Question: I have this gtk.DrawingArea placed in gtk.Window, but when it runs its not 100% scaled fit with gtk.Widnow height and width.

Following code is not doing the 100% width/height scale fit to the gtk.Window. Any idea how to get the expected result?
'''
def main(self, screenSaverPicture):
self.w = gtk.Window(gtk.WINDOW_TOPLEVEL)
self.w.modify_bg(gtk.STATE_NORMAL, gtk.gdk.Color(0, 0, 0))
self.w.set_size_request(1024, 768)
self.w.set_border_width(0)
self.w.set_decorated(False)
self.w.set_title("Screen Saver Screen Locked")
self.w.move(0,0)
#self.w.resize(66,66)
self.w.set_name("main window")
# screenSaverPicture = pictures png or jpeg files shown on the screen
self.drawing = gtk.DrawingArea
self.drawing.modify_bg(gtk.STATE_NORMAL, gtk.gdk.Color('#000000'))
self.drawing.connect ('button-press-event',self.callback)
self.drawing.set_events(gtk.gdk.EXPOSURE_MASK | gtk.gdk.LEAVE_NOTIFY_MASK | gtk.gdk.BUTTON_PRESS_MASK | gtk.gdk.POINTER_MOTION_MASK| gtk.gdk.POINTER_MOTION_HINT_MASK )
self.w.add(self.drawing)
self.w.show_all()
self.w.connect("destroy", gtk.main_quit)
gtk.main()
'''
EDIT: Tried but also same
'''
self.vbox = gtk.VBox()
self.vbox.pack_start(self.drawing, expand=True)
#or self.vbox.pack_start(self.drawing, expand=False)
self.w.add(self.vbox)
'''
or
'''
self.vbox = gtk.Fixed()
self.vbox.put(self.drawing, 0,0)
self.drawing.size_request()
self.drawing.size_allocate(gtk.gdk.Rectangle(0,0,1024,768))
self.w.add(self.vbox)
'''
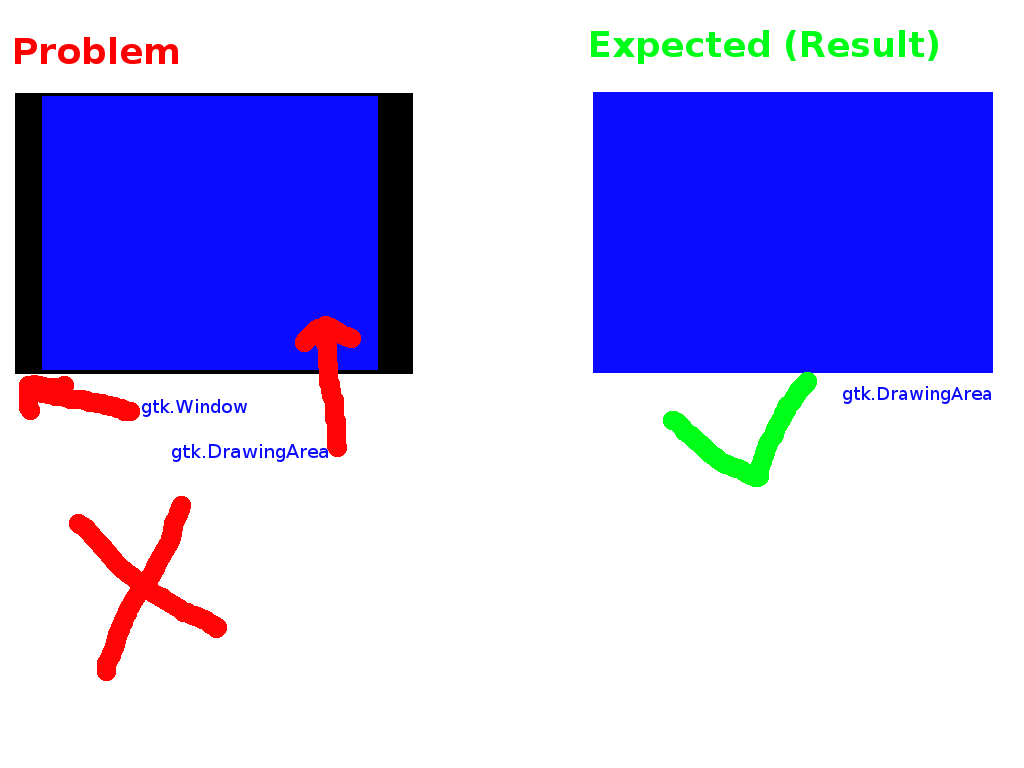
Answer: Please next time, provide a runnable example, it's boring to have to write the missing parts and comment what is unrelated.
Here's an example that should work. Basically, the code you provide doesn't even have the problem you say you have. The main problem of your initial sample is that you're setting a black background to your 'GtkDrawingArea', instead of a blue one.
'''
import gtk
class Test:
def main(self):
self.w = gtk.Window(gtk.WINDOW_TOPLEVEL)
self.w.modify_bg(gtk.STATE_NORMAL, gtk.gdk.Color(0, 0, 0))
self.drawing = gtk.DrawingArea()
self.drawing.modify_bg(gtk.STATE_NORMAL, gtk.gdk.Color('#0000ff'))
self.w.add(self.drawing)
self.w.show_all()
self.w.connect("destroy", gtk.main_quit)
gtk.main()
if __name__ == '__main__':
a = Test()
a.main()
'''